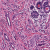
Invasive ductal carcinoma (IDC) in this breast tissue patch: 1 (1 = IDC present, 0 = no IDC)